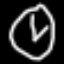
Label: clock